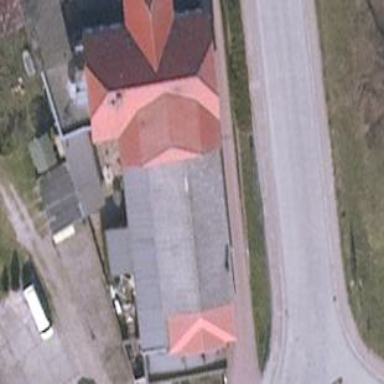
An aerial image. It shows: Building housing restaurant and hotel.